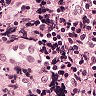
Metastatic tissue present: no